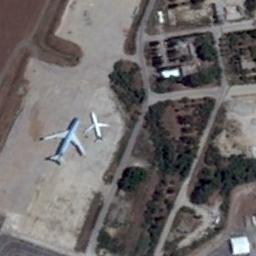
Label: airplane